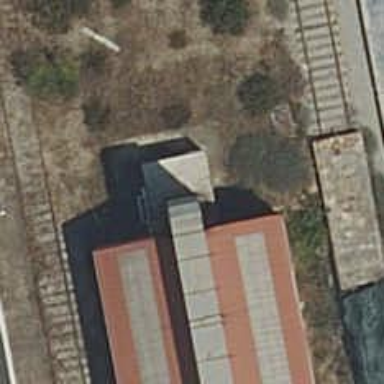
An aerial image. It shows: Rail yard with electrified contact lines for the railway.